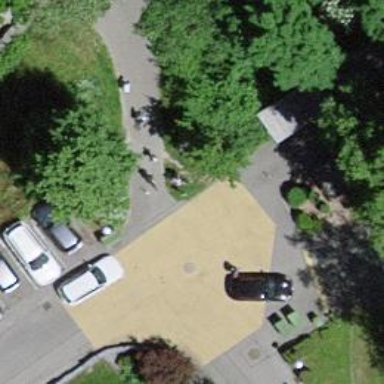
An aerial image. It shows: Bollard barrier.